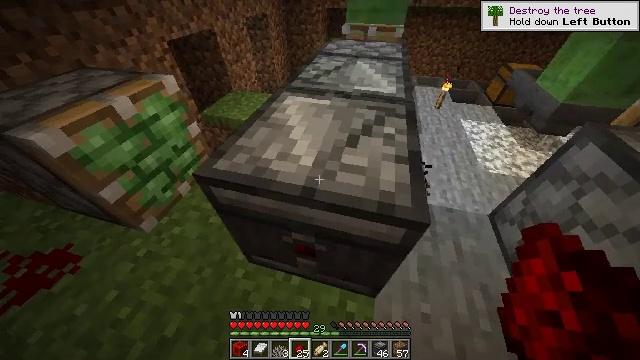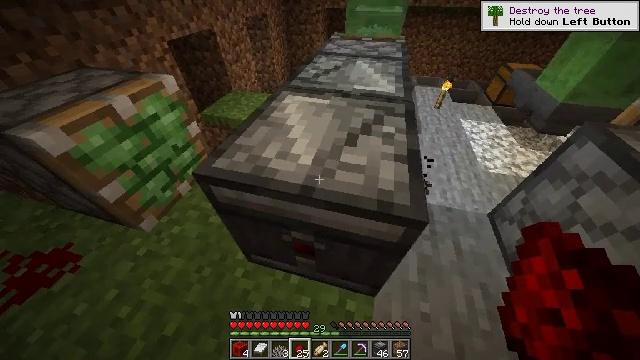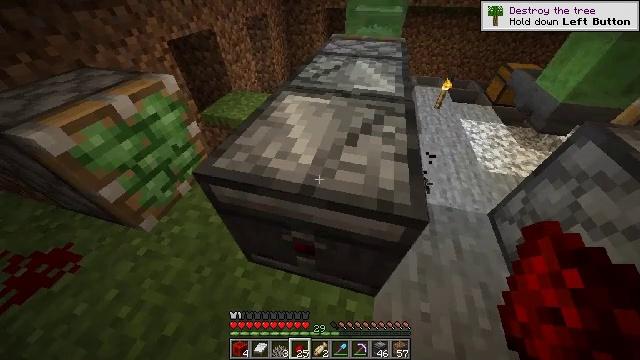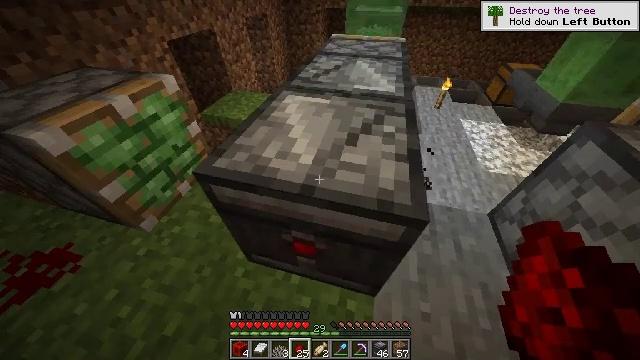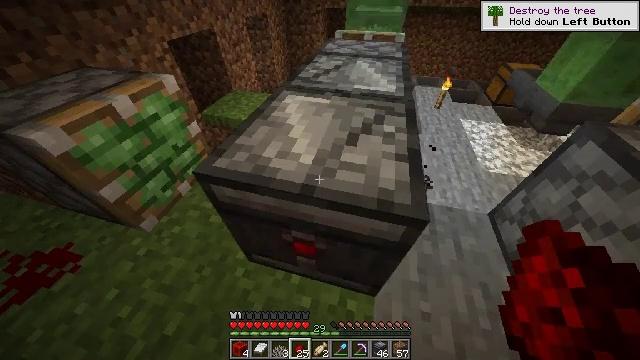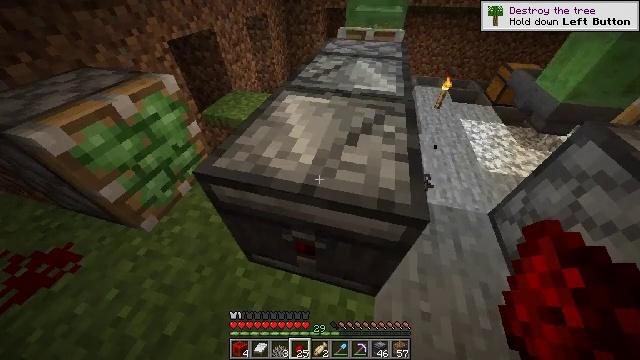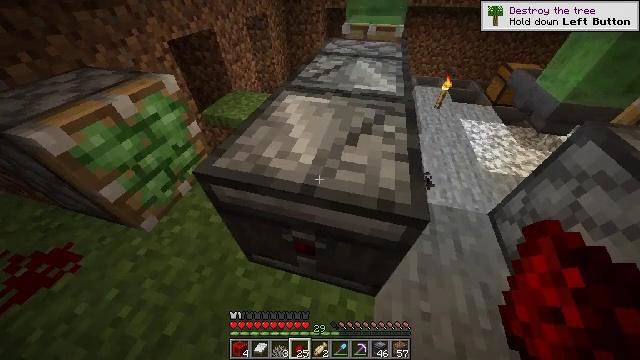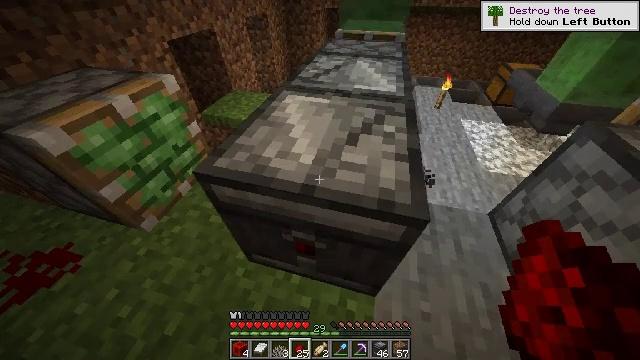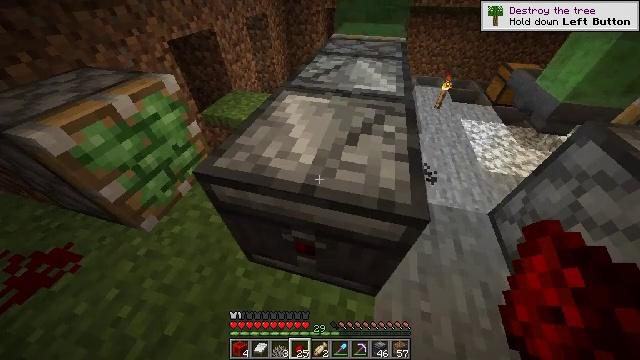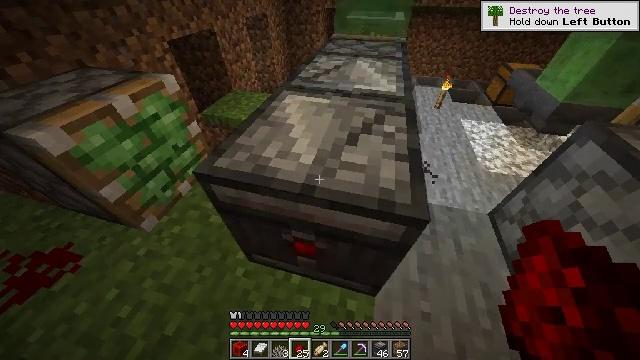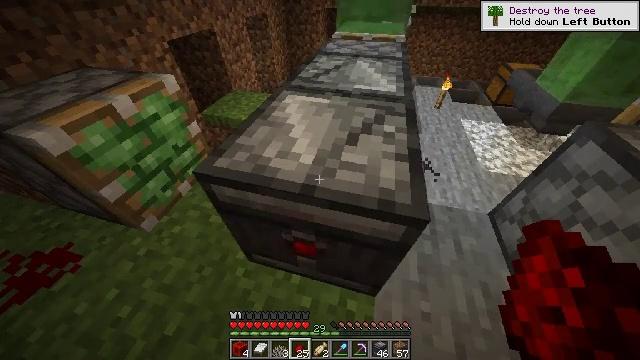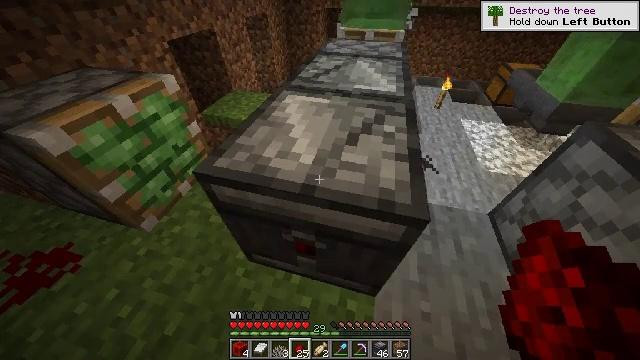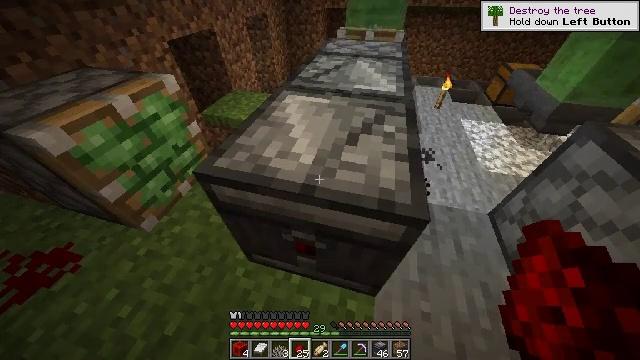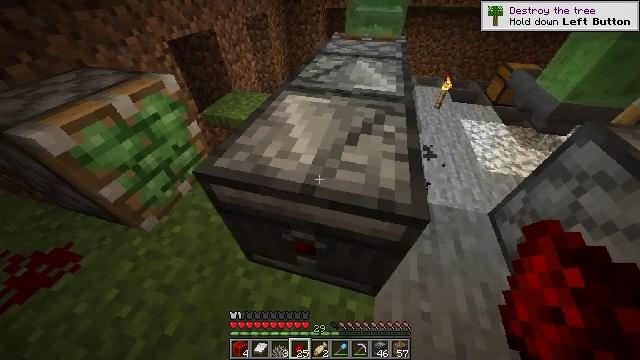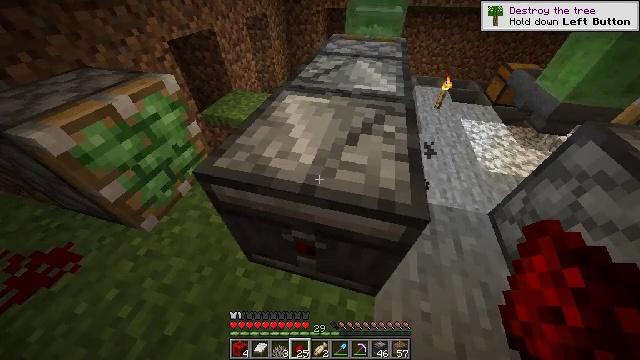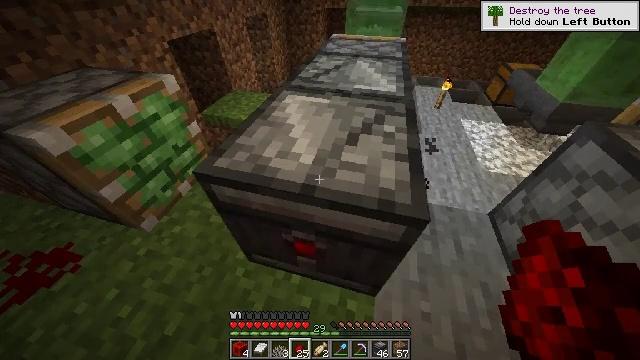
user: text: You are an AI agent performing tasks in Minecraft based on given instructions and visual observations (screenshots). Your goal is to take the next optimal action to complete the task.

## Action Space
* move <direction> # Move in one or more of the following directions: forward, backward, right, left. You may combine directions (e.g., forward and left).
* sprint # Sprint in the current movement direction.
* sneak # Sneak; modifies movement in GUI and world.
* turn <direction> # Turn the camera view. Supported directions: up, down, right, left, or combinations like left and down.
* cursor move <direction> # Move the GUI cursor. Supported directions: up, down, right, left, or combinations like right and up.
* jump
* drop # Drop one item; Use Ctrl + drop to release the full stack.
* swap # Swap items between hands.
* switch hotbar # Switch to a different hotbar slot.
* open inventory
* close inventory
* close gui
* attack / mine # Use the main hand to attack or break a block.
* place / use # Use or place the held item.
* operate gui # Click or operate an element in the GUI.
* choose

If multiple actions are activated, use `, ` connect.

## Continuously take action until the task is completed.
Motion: motion action
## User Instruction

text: Get observer for redstone contraptions.
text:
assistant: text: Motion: no_op
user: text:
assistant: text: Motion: no_op
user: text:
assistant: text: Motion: no_op
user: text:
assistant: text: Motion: no_op
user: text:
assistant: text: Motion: no_op
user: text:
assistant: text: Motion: no_op
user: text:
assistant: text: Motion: no_op
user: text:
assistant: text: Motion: no_op
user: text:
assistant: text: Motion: no_op
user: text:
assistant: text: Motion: no_op
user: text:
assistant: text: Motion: no_op
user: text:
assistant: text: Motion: no_op
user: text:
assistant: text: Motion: no_op
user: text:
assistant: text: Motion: no_op
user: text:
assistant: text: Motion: no_op
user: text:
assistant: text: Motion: no_op
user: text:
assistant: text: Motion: no_op
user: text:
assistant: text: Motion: no_op
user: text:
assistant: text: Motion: move right
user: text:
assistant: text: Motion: move right
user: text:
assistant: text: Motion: move right
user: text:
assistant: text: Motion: move right, turn left
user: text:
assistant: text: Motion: move right, turn left
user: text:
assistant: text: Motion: turn left
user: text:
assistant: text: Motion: turn left
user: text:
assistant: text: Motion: no_op
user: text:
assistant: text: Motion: no_op
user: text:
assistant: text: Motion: no_op
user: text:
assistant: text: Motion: no_op
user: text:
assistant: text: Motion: no_op